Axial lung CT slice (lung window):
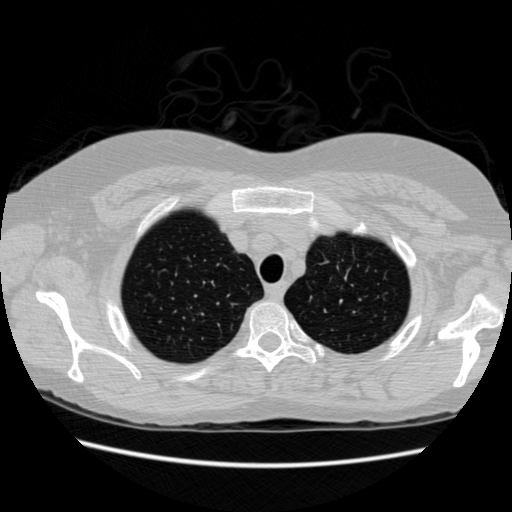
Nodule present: no